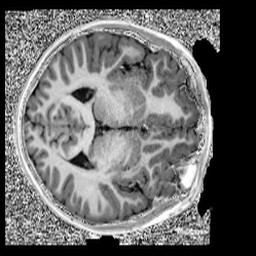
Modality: UNIT1
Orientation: axial
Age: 9
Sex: male
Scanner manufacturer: siemens
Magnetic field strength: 3 T
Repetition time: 4 s
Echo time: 0.00303 s